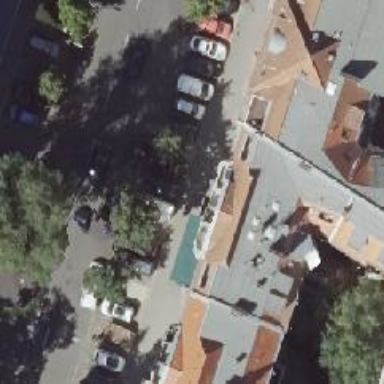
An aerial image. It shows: Furniture shop.